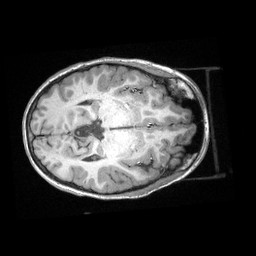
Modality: T1w
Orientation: axial
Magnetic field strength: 3 T